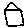
Label: house